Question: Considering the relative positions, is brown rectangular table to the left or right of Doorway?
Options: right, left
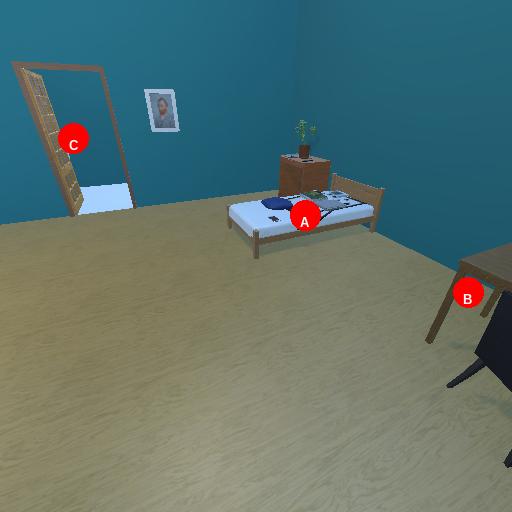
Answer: right